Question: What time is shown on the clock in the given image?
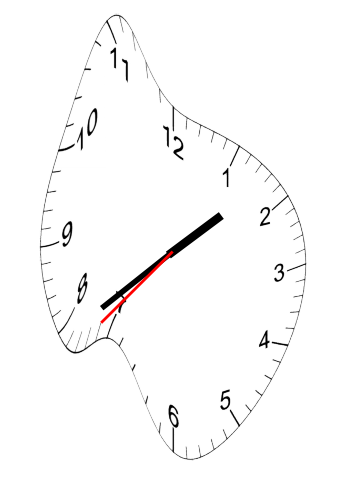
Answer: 01:38:37